What has changed from the first image to the second?
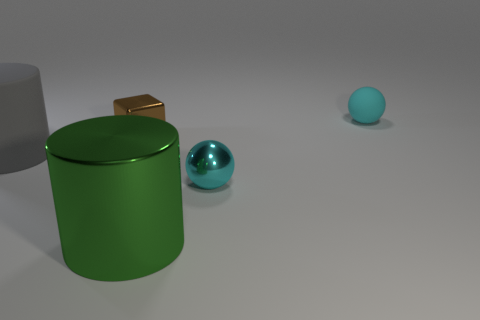
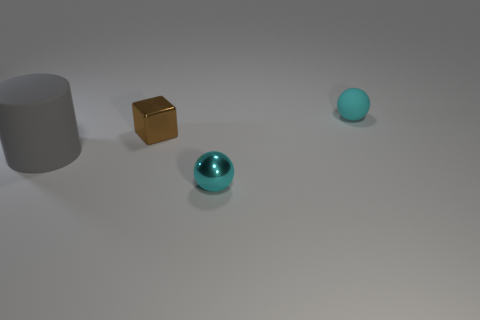
the big metal cylinder is missing
the green thing is no longer there
the large green metal thing is missing
the large green object is no longer there
the green thing is no longer there
the big green metal cylinder to the right of the metallic cube has disappeared
the large green shiny cylinder on the right side of the rubber cylinder is missing
the big green metal cylinder right of the brown thing has disappeared
the large green shiny cylinder on the right side of the small block is no longer there